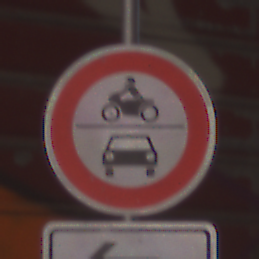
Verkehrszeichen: VerbotKraftfahrzeuge
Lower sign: RichtungsangabeDurchPfeile2
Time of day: MorningAfternoon
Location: Outdoor (Urban)
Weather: Clear
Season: NotSpecified
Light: Natural